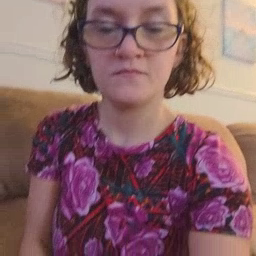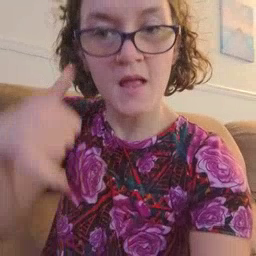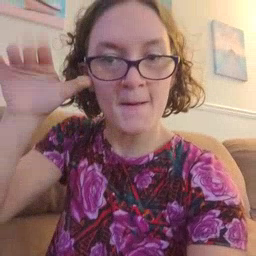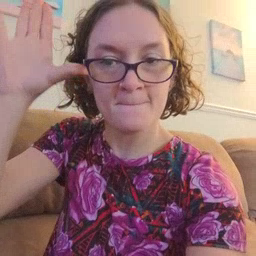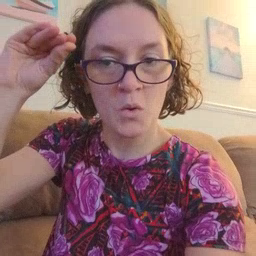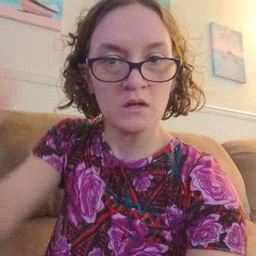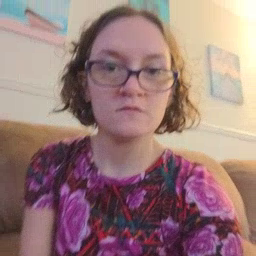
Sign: cowboy